Interaction volume radius: 5 \u00c5
Interaction volume height: 20 \u00c5
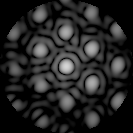
Disorder parameter: 0.1587